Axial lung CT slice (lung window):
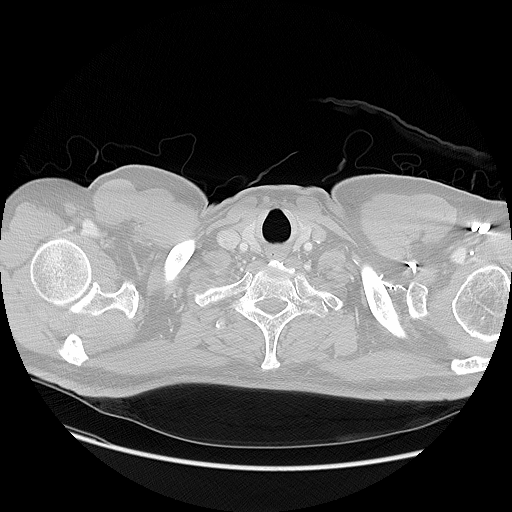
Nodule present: no